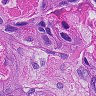
Metastatic tissue present: yes